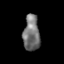
Tissue: skin
Cell type: Epithelial cells
Senescence score: 0.2263
Nuclear area (px): 573
Mean DAPI intensity: 115.937